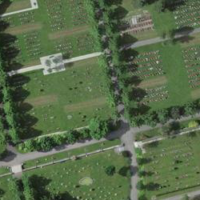
EUNIS habitat code: 53
Species observed at this site:
Phylloscopus collybita
Corvus corone
Cyanistes caeruleus
Parus major
Erithacus rubecula
Corvus frugilegus
Pica pica
Sitta europaea
Garrulus glandarius
Fringilla coelebs
Columba palumbus
Turdus merula